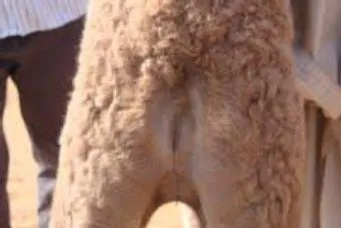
Caudal end of one-day old camel with atresia ani.
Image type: medical_photograph (skin_photograph)